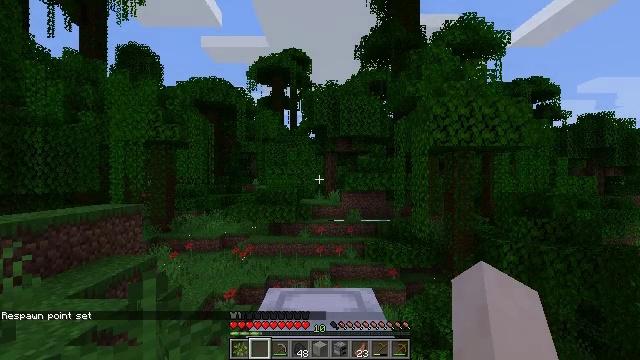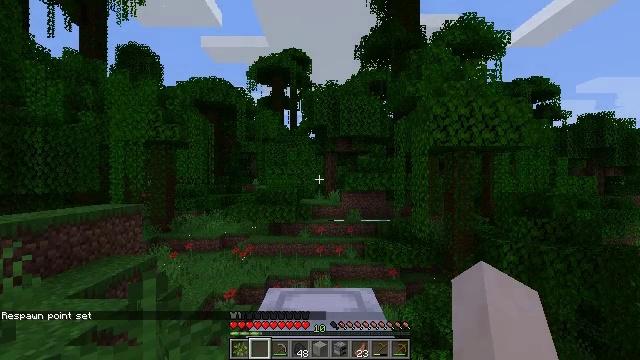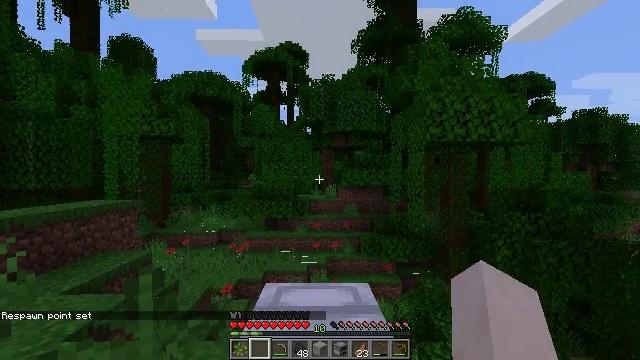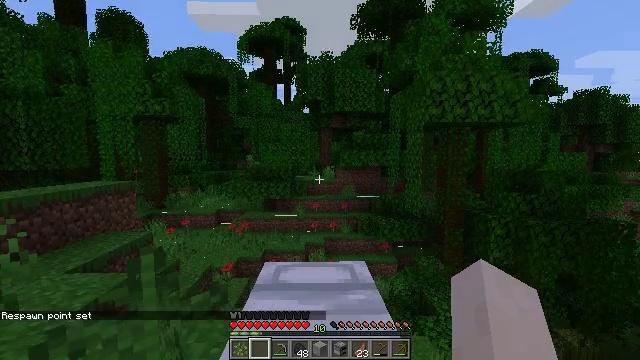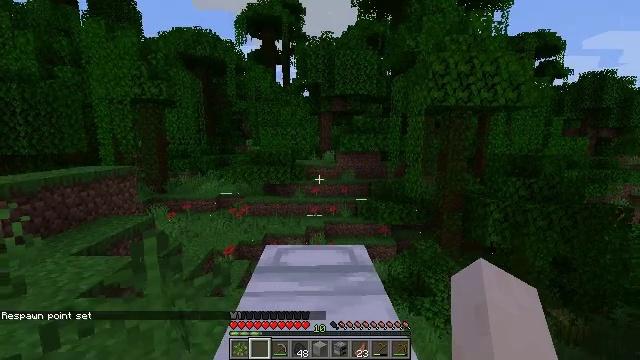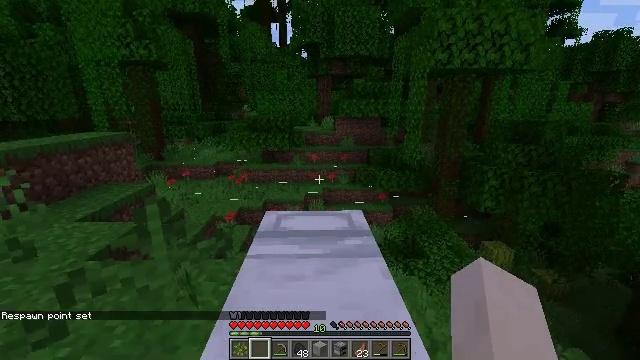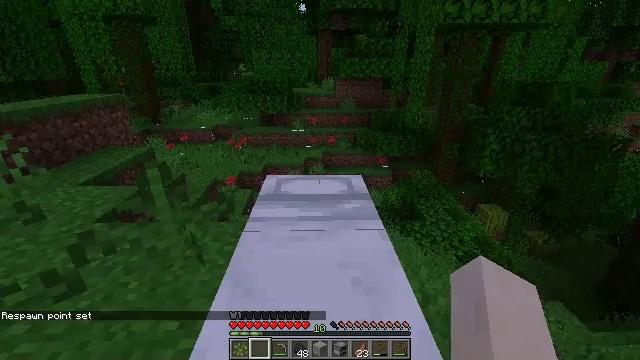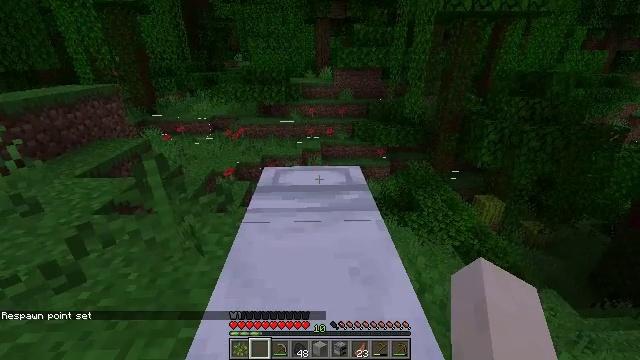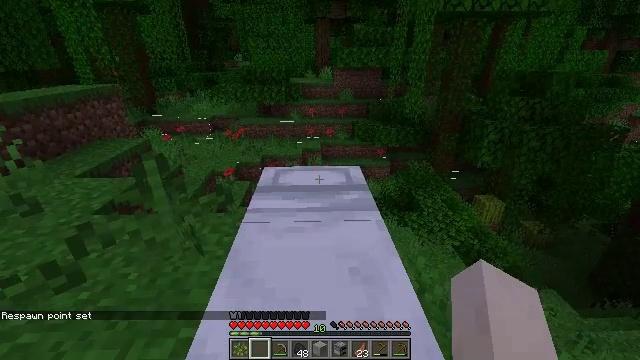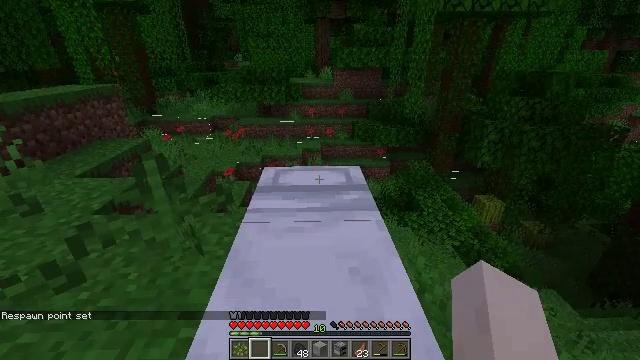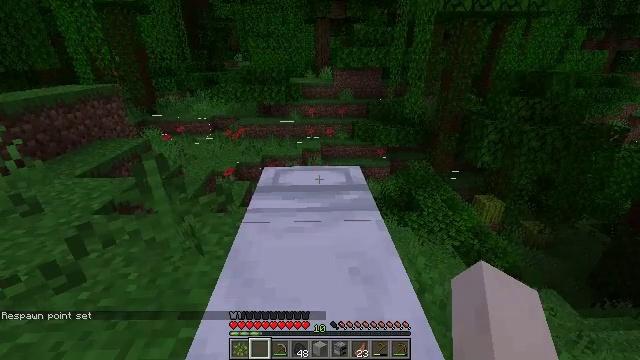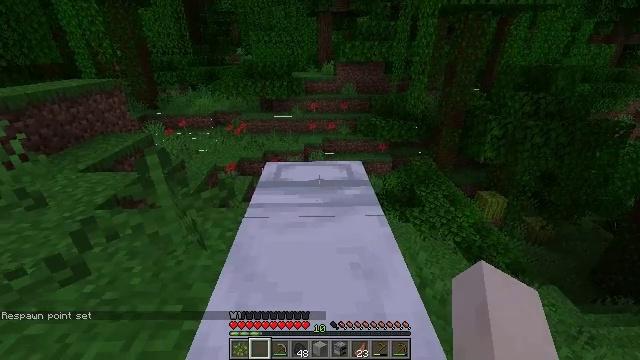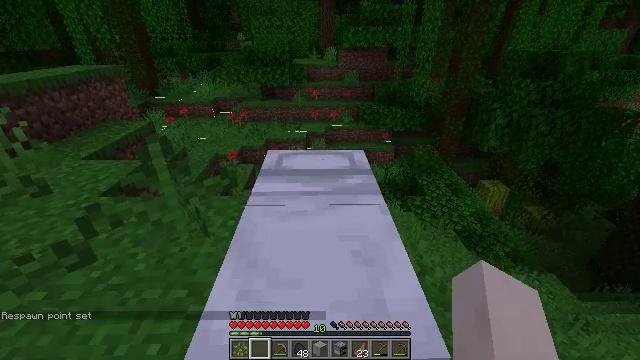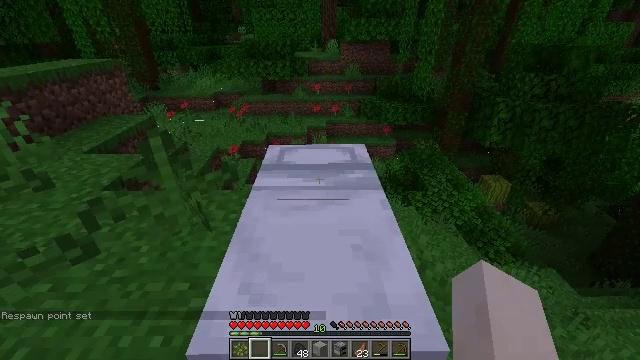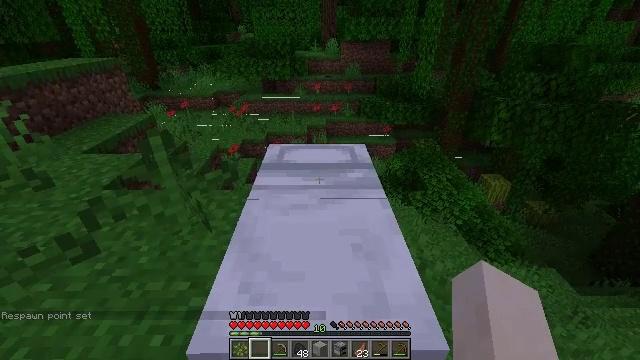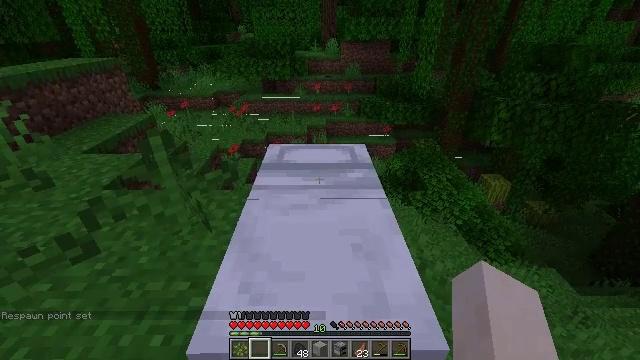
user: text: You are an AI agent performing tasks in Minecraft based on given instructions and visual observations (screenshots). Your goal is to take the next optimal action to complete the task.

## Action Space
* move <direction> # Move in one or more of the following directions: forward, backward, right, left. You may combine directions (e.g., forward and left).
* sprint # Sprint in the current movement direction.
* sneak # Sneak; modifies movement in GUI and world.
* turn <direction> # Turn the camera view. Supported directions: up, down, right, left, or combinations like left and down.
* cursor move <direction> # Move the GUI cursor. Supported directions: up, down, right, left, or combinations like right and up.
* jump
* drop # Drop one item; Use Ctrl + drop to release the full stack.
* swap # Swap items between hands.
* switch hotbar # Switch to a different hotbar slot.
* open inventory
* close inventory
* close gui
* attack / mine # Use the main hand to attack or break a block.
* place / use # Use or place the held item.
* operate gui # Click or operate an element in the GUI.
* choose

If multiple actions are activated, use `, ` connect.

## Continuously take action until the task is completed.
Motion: motion action
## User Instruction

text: Break the white bed to relocate it.
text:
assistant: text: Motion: no_op
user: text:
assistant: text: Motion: turn down
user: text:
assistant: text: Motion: turn down
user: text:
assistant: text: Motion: turn down
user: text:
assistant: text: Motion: turn down
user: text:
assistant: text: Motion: turn down
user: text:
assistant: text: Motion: turn down
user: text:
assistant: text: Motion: no_op
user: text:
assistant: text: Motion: no_op
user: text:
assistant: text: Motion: no_op
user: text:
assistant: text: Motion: turn down
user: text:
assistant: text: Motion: turn down
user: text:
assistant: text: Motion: turn down
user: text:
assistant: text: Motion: no_op
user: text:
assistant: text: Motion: no_op
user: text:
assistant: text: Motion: no_op
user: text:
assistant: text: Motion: no_op
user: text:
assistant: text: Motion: no_op
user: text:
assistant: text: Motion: no_op
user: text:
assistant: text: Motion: no_op
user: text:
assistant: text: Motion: no_op
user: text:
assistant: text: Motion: no_op
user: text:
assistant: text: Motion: no_op
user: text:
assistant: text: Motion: no_op
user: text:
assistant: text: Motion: no_op
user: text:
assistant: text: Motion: no_op
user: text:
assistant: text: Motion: no_op
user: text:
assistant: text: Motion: no_op
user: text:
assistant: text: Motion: no_op
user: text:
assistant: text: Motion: no_op